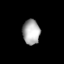
Tissue: lung
Cell type: Myeloid cells
Senescence score: 0.603
Nuclear area (px): 420
Mean DAPI intensity: 172.355